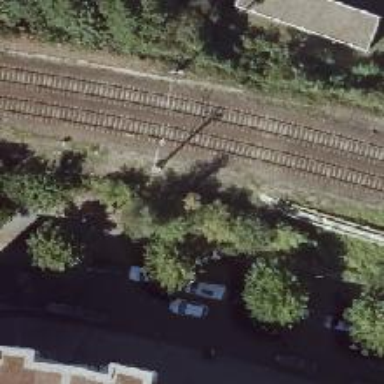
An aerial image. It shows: Catenary mast for power lines.